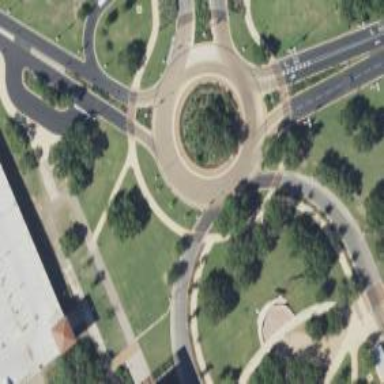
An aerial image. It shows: Unclassified road with asphalt surface leading to roundabout.